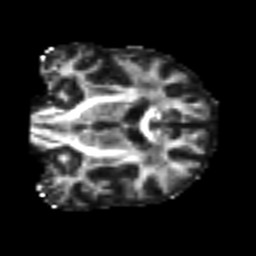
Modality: FA
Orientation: coronal
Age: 74
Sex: male
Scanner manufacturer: siemens
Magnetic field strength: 3 T
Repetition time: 4.987 s
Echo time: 0.0792 s